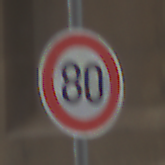
Verkehrszeichen: Geschwindigkeit80
Umgebung: Roofed, Beach
Tageszeit: Midday
Wetter: Overcast
Licht: Natural
Jahreszeit: NotSpecified
Kontrast: LowContrast